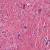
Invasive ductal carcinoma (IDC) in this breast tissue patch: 0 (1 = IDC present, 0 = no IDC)